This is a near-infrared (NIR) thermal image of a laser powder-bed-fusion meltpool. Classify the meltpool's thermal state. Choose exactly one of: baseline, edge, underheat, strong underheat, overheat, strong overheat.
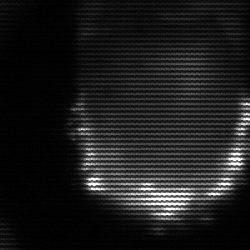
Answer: baseline